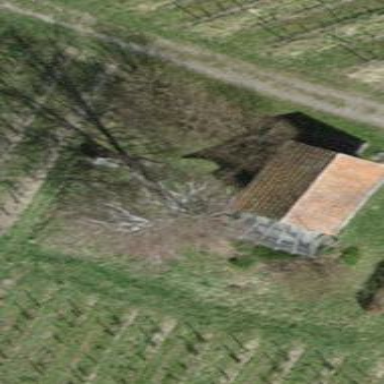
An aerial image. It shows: Shed building.